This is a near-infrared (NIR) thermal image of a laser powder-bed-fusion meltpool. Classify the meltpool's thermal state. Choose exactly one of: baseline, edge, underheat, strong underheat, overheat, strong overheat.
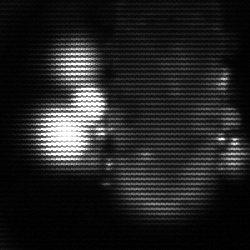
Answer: strong underheat